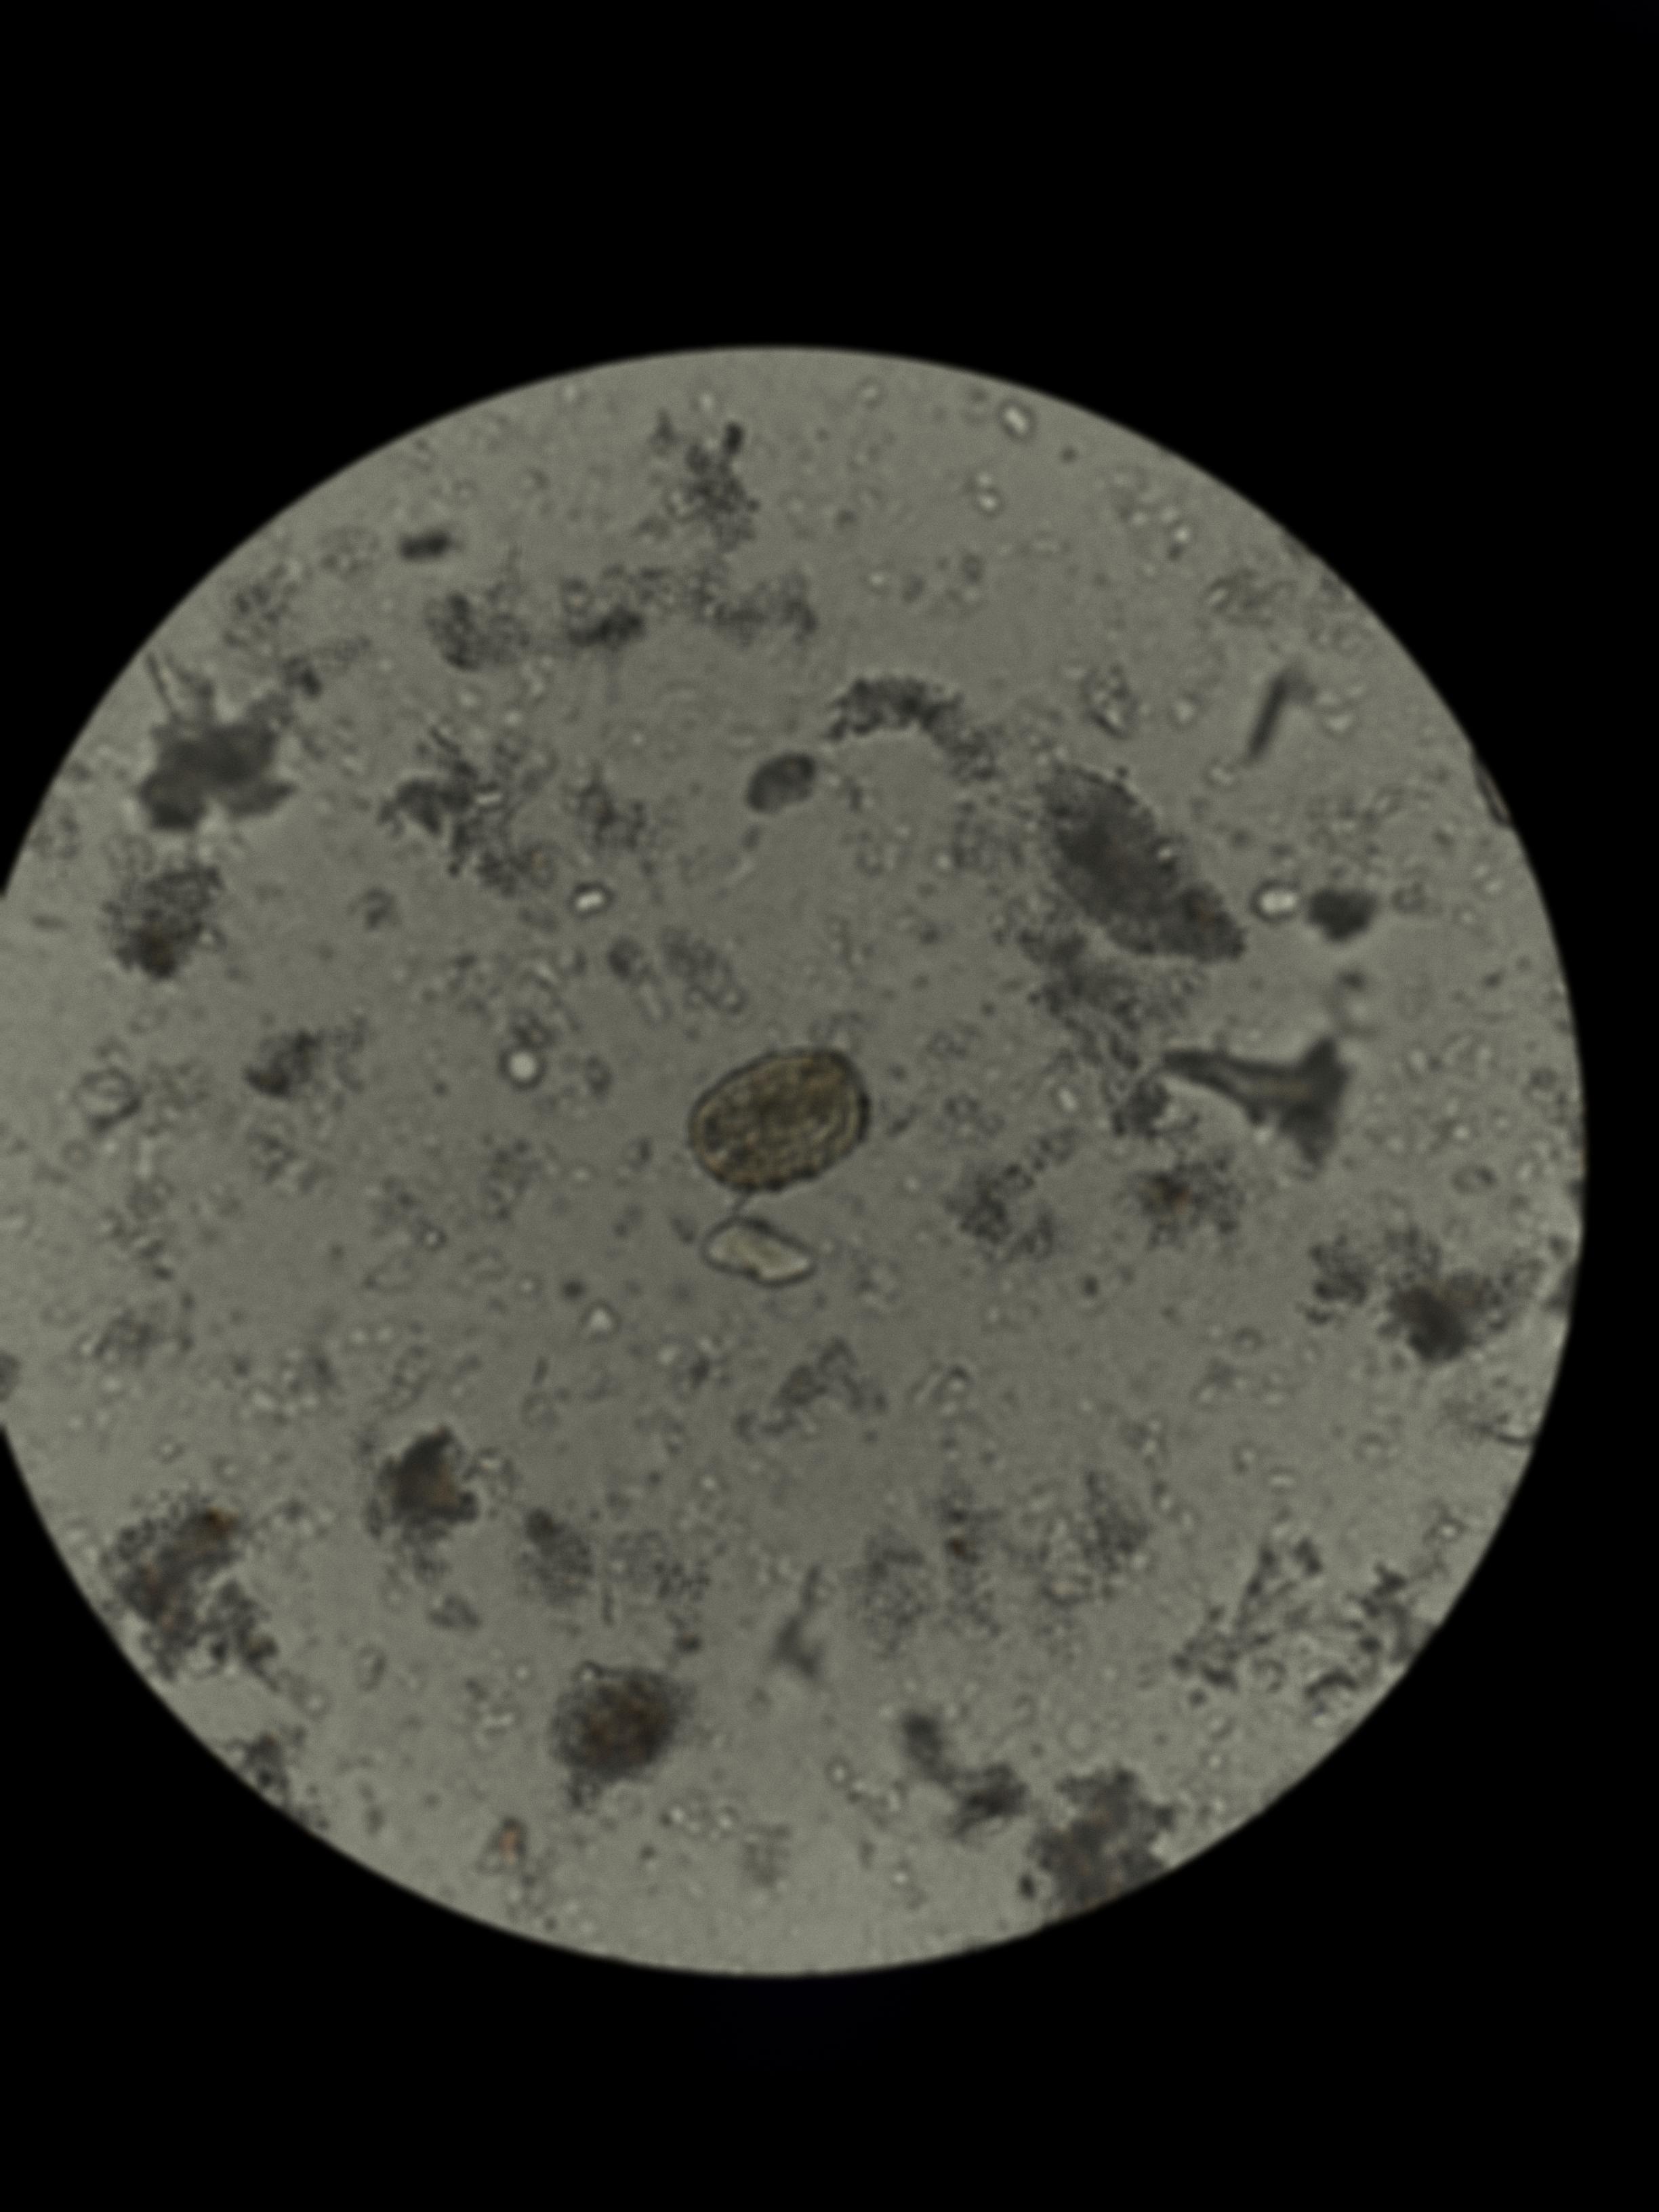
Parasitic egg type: Ascaris lumbricoides